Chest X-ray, PA view. Patient: 52 years old, sex M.
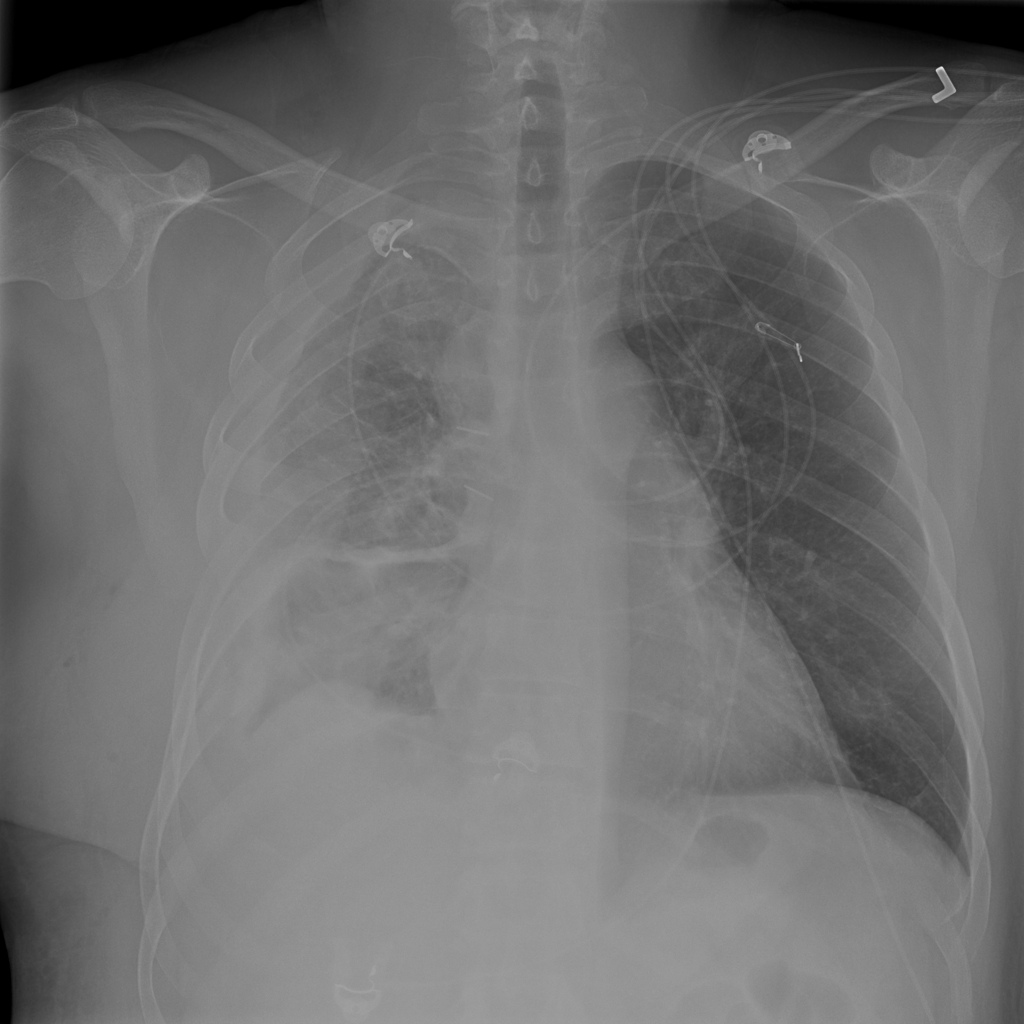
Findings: Infiltration, Pleural_Thickening